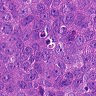
Metastatic tissue present: yes